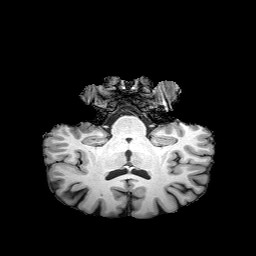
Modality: T1w
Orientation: sagittal
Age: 50
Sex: female
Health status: healthy